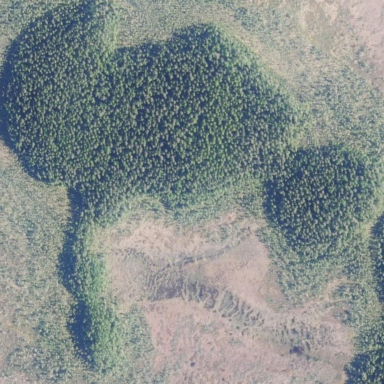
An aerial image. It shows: Forest area dominated by needle-leaved trees.